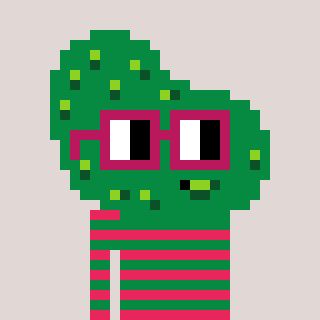
a pixel art character with square dark red glasses, a pickle-shaped head and a green-colored body on a warm background